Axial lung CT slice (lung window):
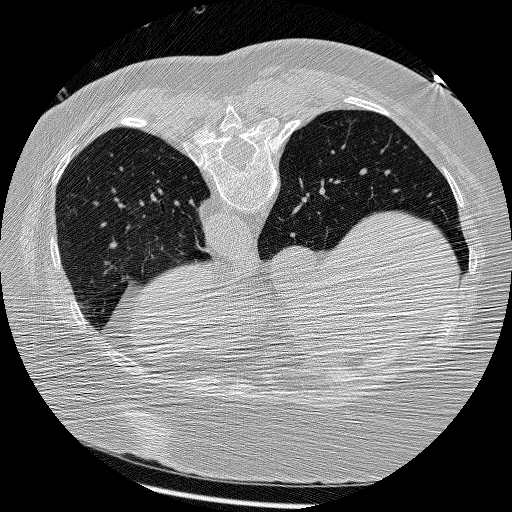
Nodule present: no